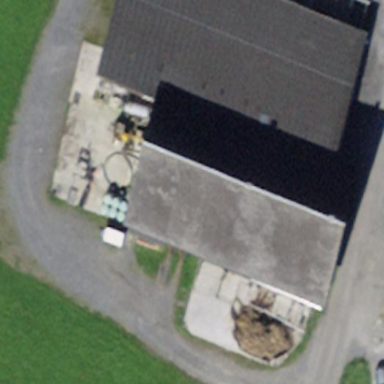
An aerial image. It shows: Rural barn.